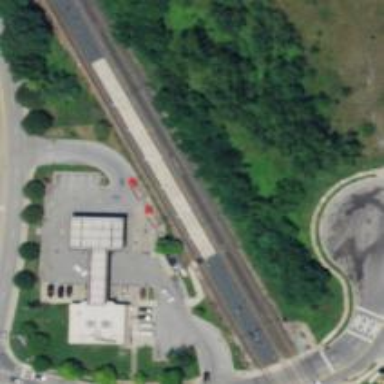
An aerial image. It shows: Railway service station.